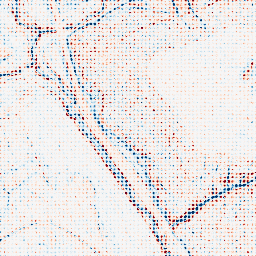
Category: edge_preserving
Decomposition family: anisotropic_diffusion
Decomposition parameters: iterations: 5
kappa: 30
gamma: 0.15
Upsampling method: sinc_hamming
Upsampling parameters: scale: 8
kernel_size: 4
Upsampling scale: 8